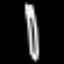
Label: pencil